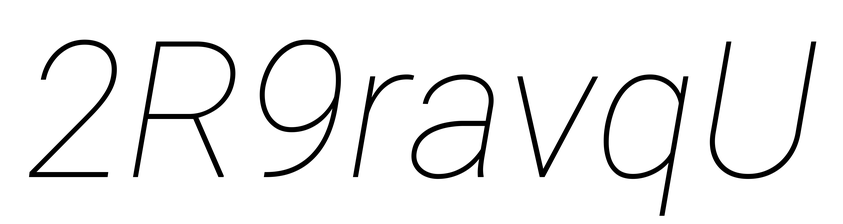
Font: Roboto-Italic_Thin_Italic